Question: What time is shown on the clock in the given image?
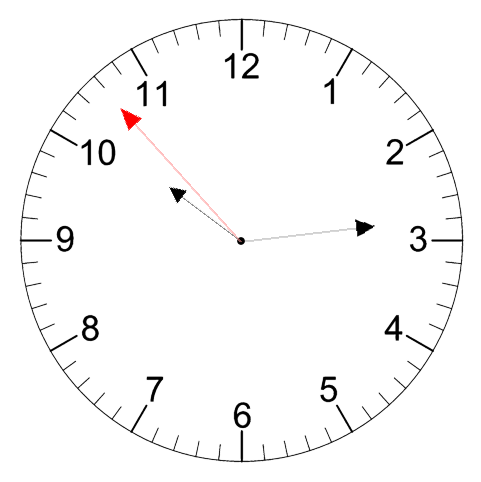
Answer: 10:13:53